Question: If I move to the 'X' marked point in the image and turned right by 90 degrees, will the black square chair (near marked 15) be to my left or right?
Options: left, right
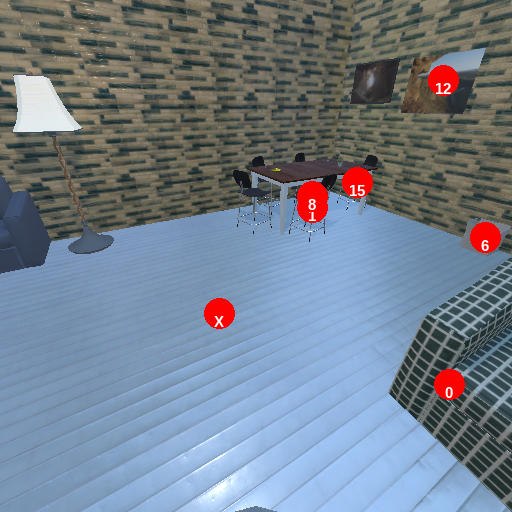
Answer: left